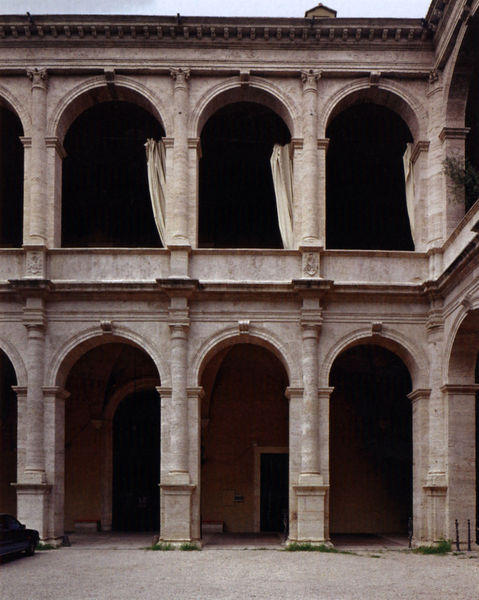
Titel: Rom, Palazzo Venezia
Künstler: Giovanni Dalmata
Institution: Rom, Museo di Palazzo Venezia
Schlagwörter: blau, dunkel, himmel, schatten, weiß, grün, sand, braun, fenster, glas, grau, licht, marmor, schwarz, säule, säulen, tür, dach, gebäude, gras, rot, wiese, beige, alt, architektur, sockel, stein, innenraum, vorhang, boden, brunnen, kamin, bogen, fassade, italien, zwei, mauer, ziegel, hof, platz, pilaster, auto, rundbogen, gardine, vorhänge, tor, galerie, foto, bögen, fussboden, eingang, gang, innenhof, kloster, palast, torbogen, regenrinne, arkaden, kapitell, ranke, photo, fries, portal, sims, gesims, ionisch, rundbögen, romanik, etagen, geschosse, gestrüpp, basis, dorisch, stockwerke, mamor, säulengang, parkplatz, zweigeschossig, atrium, säulenordnung, zahnschnitt, halbsäule, hofecke, zwei etagen, pilastergliederung, archways is walls, mysterious curtains, low populated building, courtyard possibly